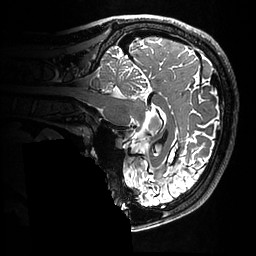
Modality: T2w
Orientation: sagittal
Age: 35
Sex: male
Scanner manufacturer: ge
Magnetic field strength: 3 T
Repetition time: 3.202 s
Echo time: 0.05892 s